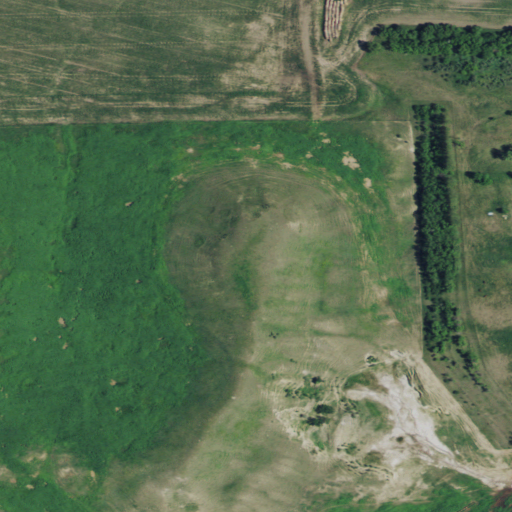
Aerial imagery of mountain in North Dakota named Nelson Butte containing grassland and cultivated crops